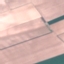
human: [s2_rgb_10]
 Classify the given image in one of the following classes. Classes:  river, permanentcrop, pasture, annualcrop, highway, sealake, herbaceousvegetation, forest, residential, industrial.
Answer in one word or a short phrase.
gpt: AnnualCrop